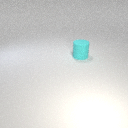
large cyan rubber cylinder